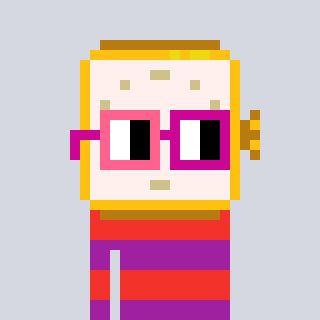
a pixel art character with square pink and red glasses, a watch-shaped head and a magenta-colored body on a cool background